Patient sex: M
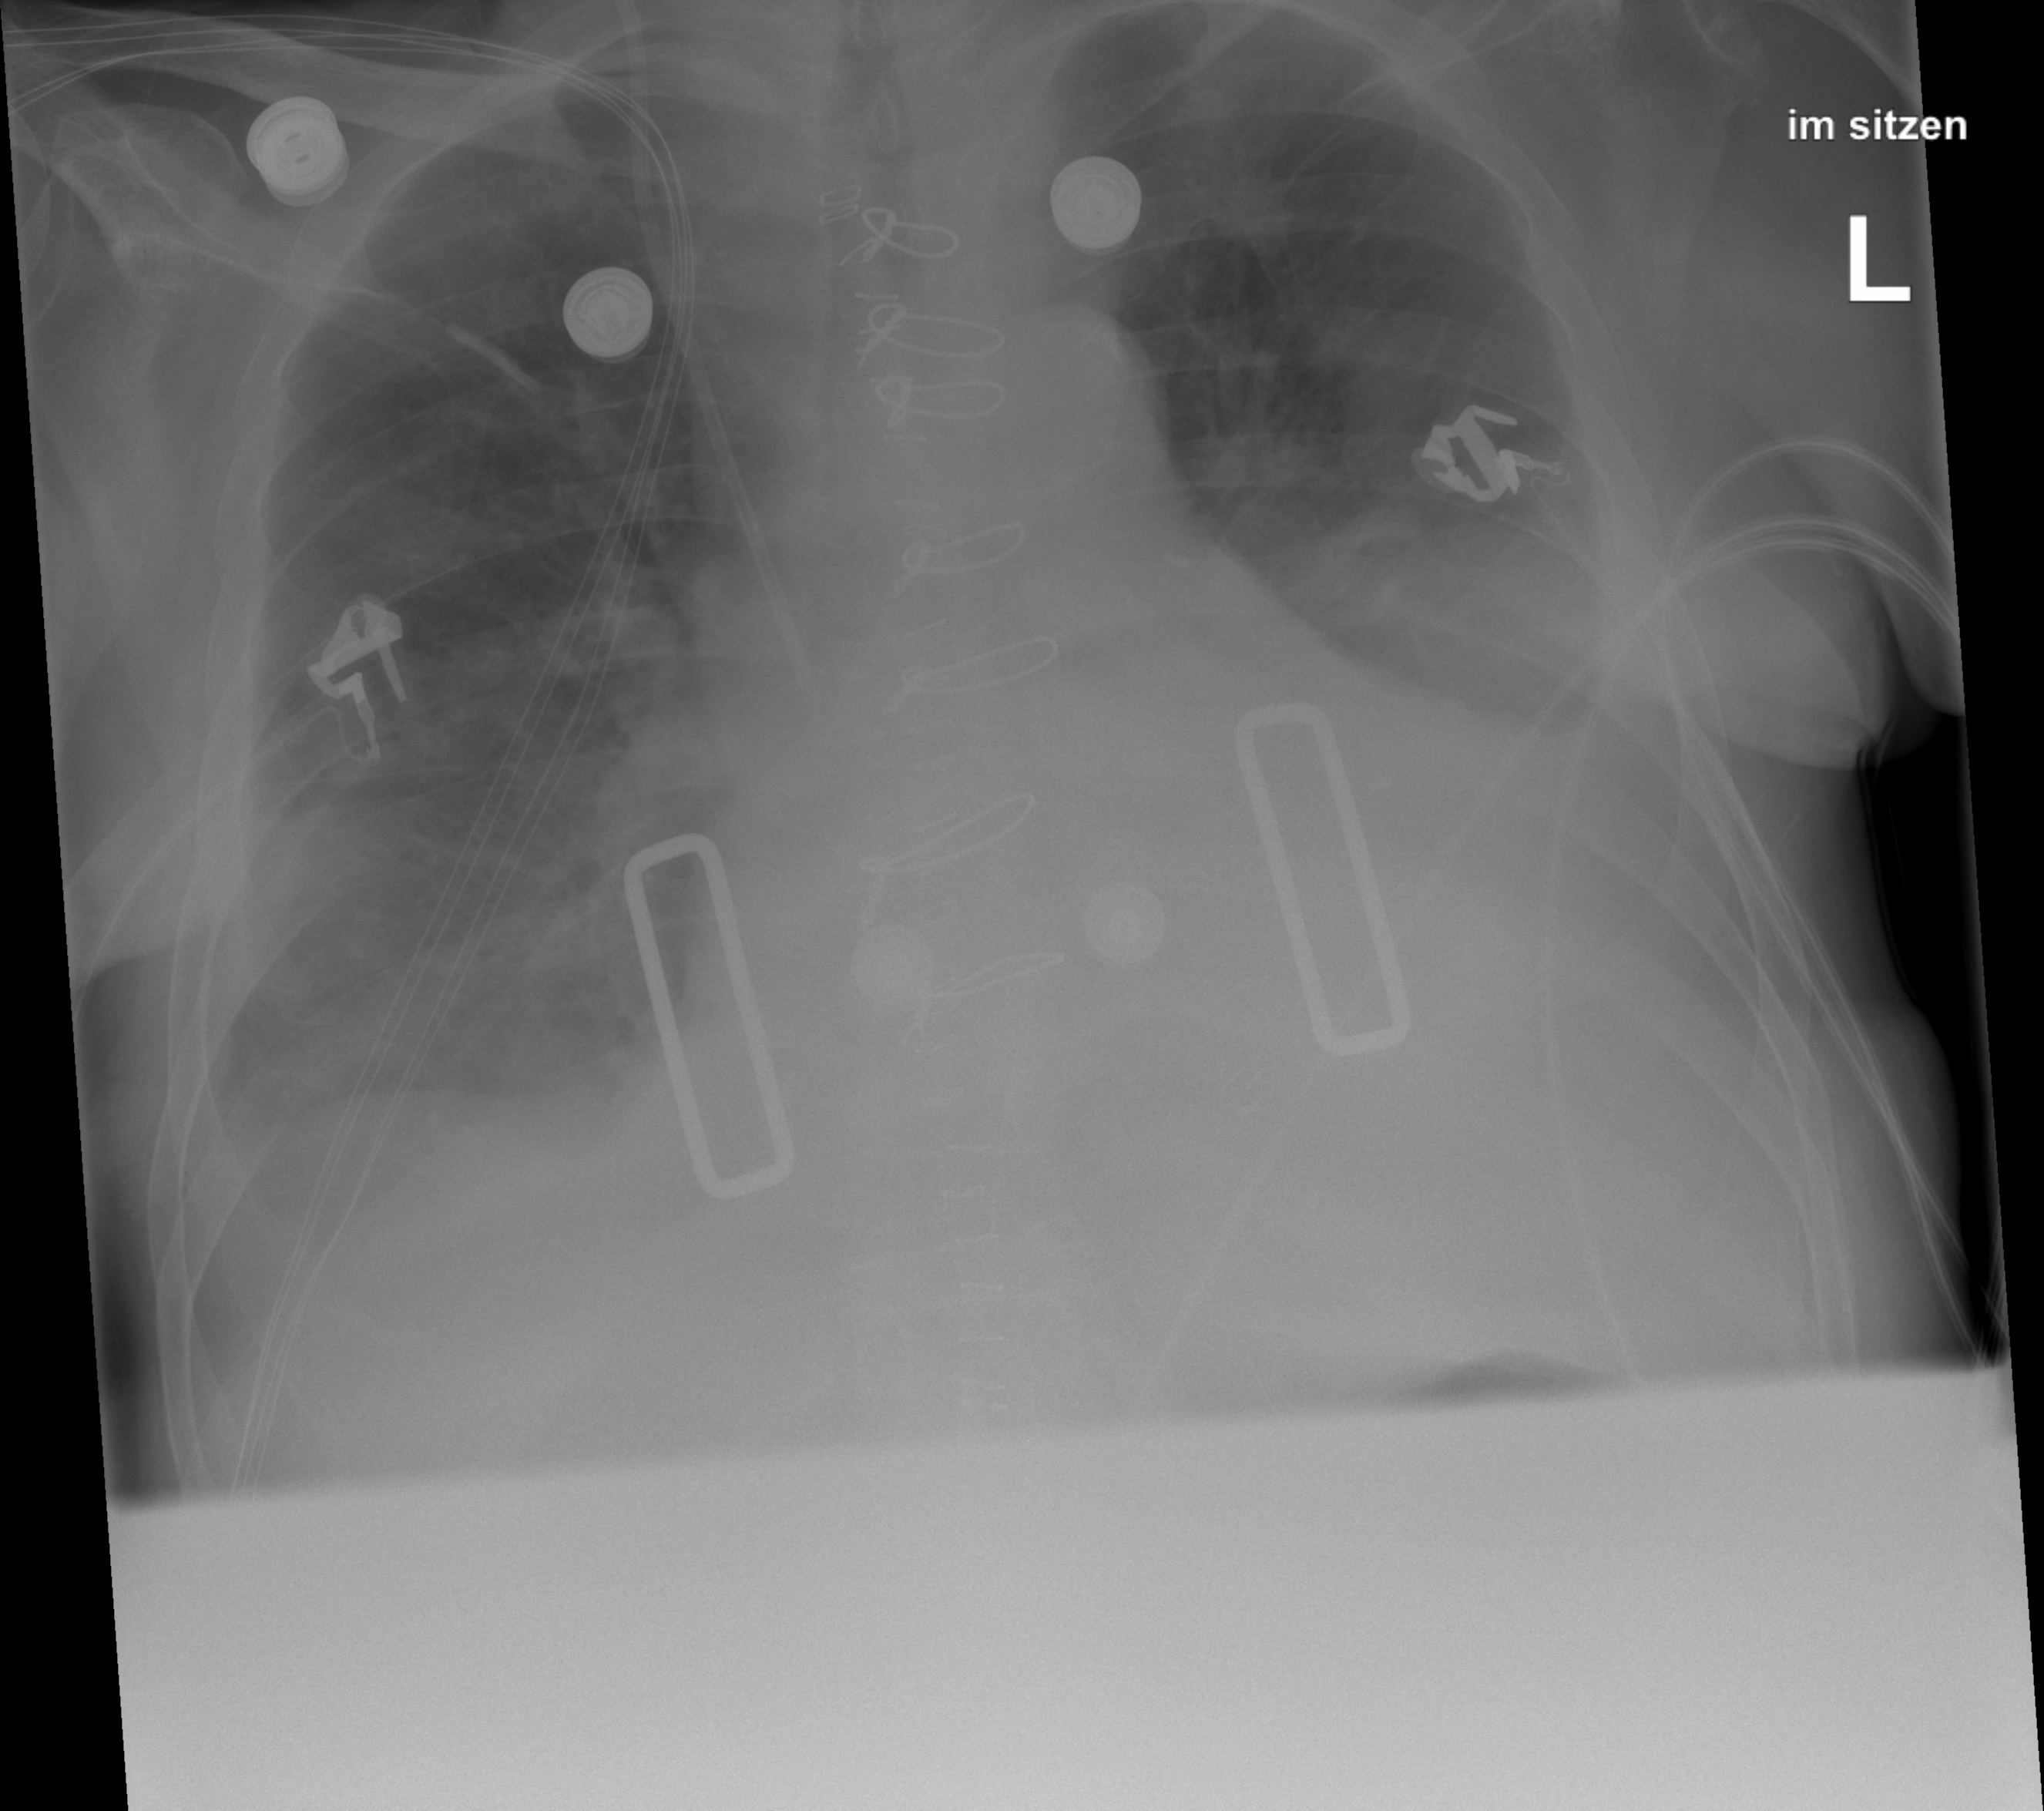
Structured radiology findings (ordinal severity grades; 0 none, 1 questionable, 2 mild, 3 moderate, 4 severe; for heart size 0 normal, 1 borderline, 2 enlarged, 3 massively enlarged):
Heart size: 2
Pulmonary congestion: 2
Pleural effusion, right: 2
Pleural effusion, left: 3
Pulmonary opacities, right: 2
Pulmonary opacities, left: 1
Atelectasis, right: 2
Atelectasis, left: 2